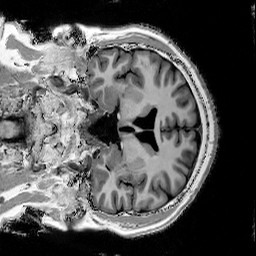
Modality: T1w
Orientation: coronal
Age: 55
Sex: male
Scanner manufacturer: siemens
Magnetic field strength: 3 T
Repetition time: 5 s
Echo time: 0.00298 s